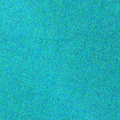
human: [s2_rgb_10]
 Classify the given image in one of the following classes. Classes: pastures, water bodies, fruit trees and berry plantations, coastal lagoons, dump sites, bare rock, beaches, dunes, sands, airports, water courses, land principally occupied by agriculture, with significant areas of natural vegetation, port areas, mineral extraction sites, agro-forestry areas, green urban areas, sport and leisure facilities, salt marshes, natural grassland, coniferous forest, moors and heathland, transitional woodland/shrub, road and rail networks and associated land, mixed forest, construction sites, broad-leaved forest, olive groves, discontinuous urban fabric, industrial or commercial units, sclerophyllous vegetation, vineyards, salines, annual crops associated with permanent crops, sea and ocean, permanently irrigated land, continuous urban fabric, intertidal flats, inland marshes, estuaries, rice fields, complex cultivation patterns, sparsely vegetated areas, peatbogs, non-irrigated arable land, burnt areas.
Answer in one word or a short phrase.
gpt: sea and ocean